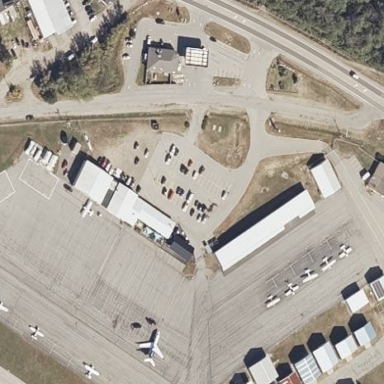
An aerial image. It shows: Apron at the airport.